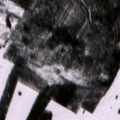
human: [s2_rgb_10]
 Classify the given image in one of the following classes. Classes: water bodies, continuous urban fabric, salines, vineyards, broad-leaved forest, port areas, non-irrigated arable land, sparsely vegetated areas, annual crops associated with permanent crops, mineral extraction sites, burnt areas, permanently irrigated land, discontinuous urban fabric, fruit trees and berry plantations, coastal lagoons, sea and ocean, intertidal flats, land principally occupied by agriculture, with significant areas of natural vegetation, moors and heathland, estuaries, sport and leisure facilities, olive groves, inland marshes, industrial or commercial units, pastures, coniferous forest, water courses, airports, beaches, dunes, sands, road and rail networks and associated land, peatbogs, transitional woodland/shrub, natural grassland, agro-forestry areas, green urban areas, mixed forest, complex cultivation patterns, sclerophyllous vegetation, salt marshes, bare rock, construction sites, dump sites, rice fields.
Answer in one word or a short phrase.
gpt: non-irrigated arable land, land principally occupied by agriculture, with significant areas of natural vegetation, coniferous forest, mixed forest